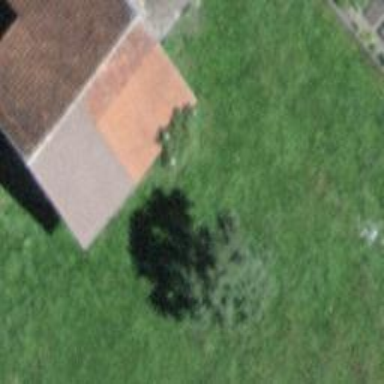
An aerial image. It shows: Rural barn.